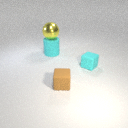
large cyan rubber cylinder to the left of small cyan rubber cube